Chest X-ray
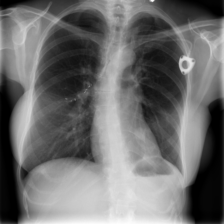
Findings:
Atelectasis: negative
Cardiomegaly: negative
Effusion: negative
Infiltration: negative
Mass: positive
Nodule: negative
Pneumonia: negative
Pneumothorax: negative
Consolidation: negative
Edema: negative
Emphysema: negative
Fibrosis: negative
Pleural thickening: negative
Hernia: negative